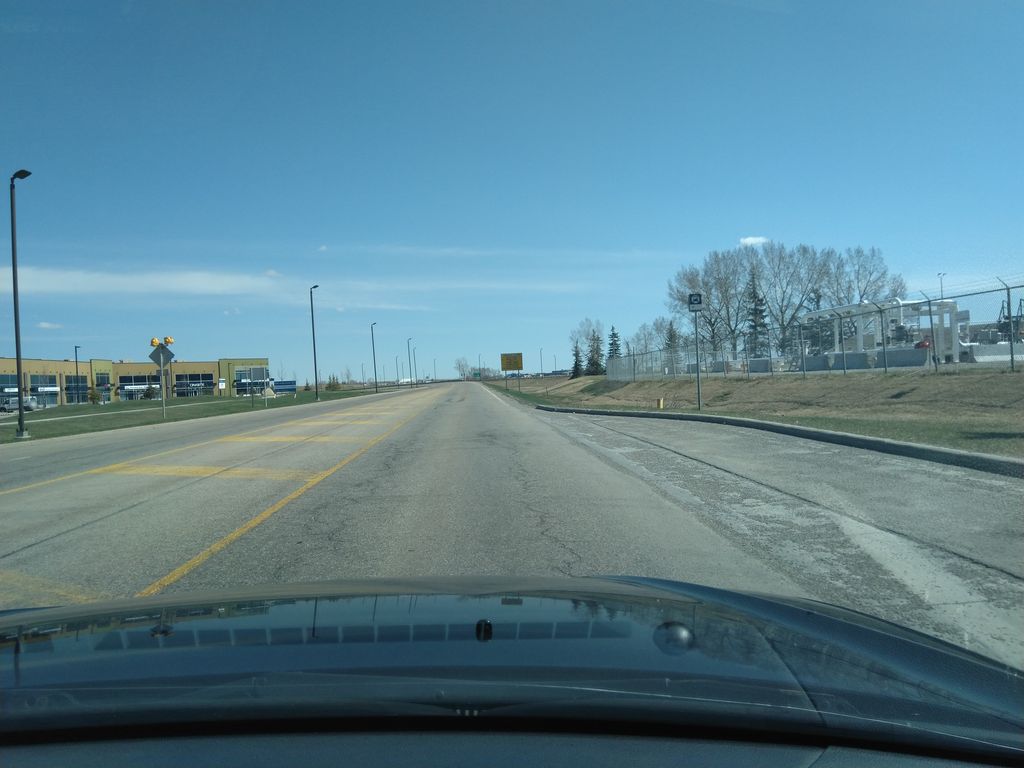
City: calgary